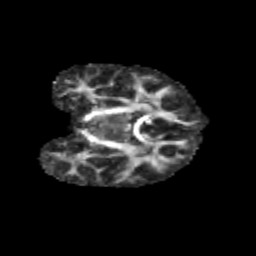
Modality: FA
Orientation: coronal
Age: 11
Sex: female
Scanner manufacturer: siemens
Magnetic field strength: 3 T
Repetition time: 3.8 s
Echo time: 0.07 s